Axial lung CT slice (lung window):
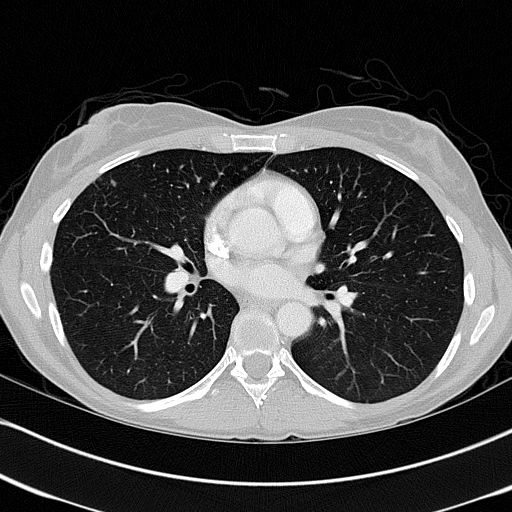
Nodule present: yes
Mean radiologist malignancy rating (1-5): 3